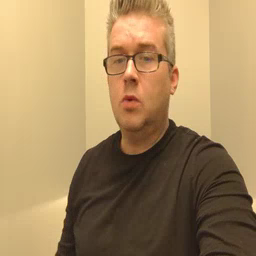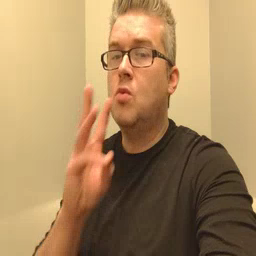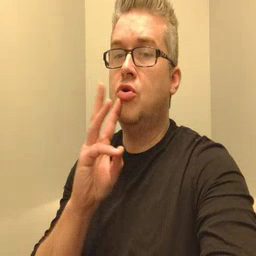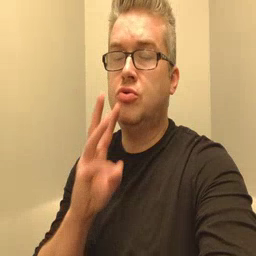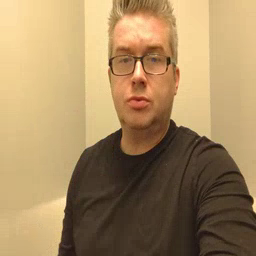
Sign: water